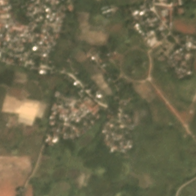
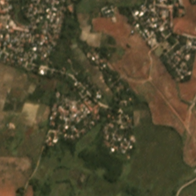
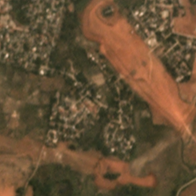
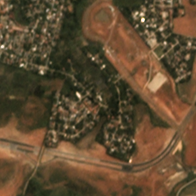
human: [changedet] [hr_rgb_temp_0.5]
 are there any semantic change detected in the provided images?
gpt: the former forest has been replaced by a residential area with roads and houses .

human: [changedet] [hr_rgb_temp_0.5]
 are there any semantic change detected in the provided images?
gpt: roads are built and many houses are constructed  to replace the former vegetation .

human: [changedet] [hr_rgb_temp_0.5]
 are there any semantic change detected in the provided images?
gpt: trees are removed and roads are built with  buildings around

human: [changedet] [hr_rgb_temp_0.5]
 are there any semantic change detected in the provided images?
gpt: deforestation occurred and bareland appeared in the scene .

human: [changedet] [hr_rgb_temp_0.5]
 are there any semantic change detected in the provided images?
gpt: a large number of trees are replaced by a residential area and roads .